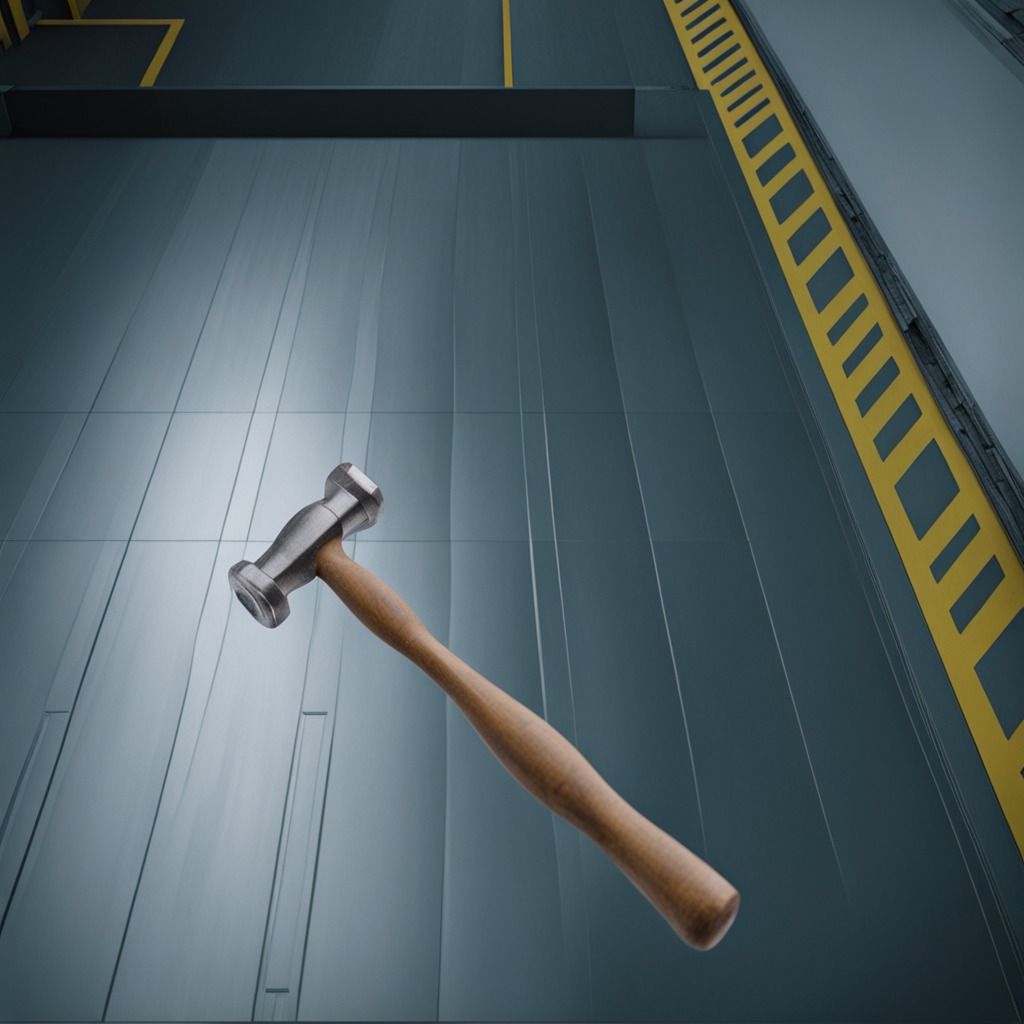
A hammer is lying on a toolbox surface in an airplane hangar workshop.